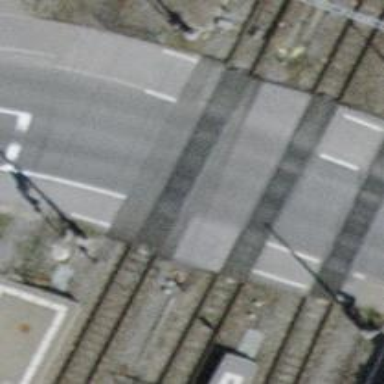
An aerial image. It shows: Level crossing along the railway.